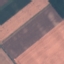
Label: AnnualCrop